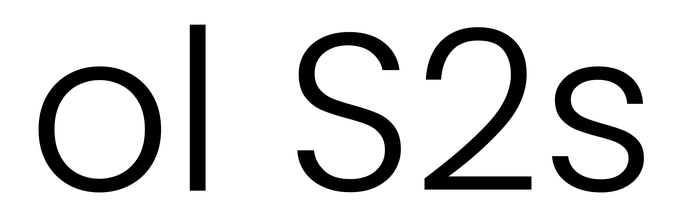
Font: Poppins-Light